Interaction volume radius: 10 \u00c5
Interaction volume height: 30 \u00c5
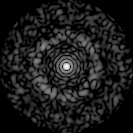
Disorder parameter: 0.8284